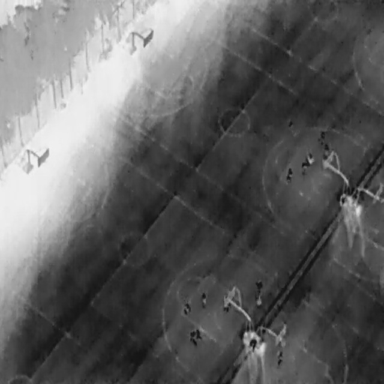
There are 14 People in the infrared image.